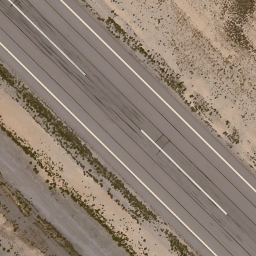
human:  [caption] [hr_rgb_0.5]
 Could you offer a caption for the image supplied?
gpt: A straight runway with some mark lines on it .

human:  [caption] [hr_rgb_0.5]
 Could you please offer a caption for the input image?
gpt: It is a straight runway with some white mark lines on it .

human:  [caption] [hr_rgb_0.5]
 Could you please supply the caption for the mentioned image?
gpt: There are some mark lines on the straight runway .

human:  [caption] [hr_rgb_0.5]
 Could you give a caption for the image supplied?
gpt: It is a straight runway with some mark lines on it .

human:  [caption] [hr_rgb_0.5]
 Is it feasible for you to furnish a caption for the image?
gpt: A straight runway with some white mark lines on it .